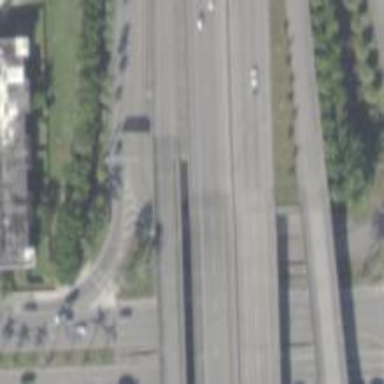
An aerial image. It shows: Asphalt motorway link.